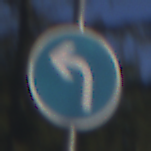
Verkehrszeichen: VorgeschriebeneFahrtrichtungLinks
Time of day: MorningAfternoon
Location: Outdoor (Nature)
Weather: Clear
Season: Winter
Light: Natural